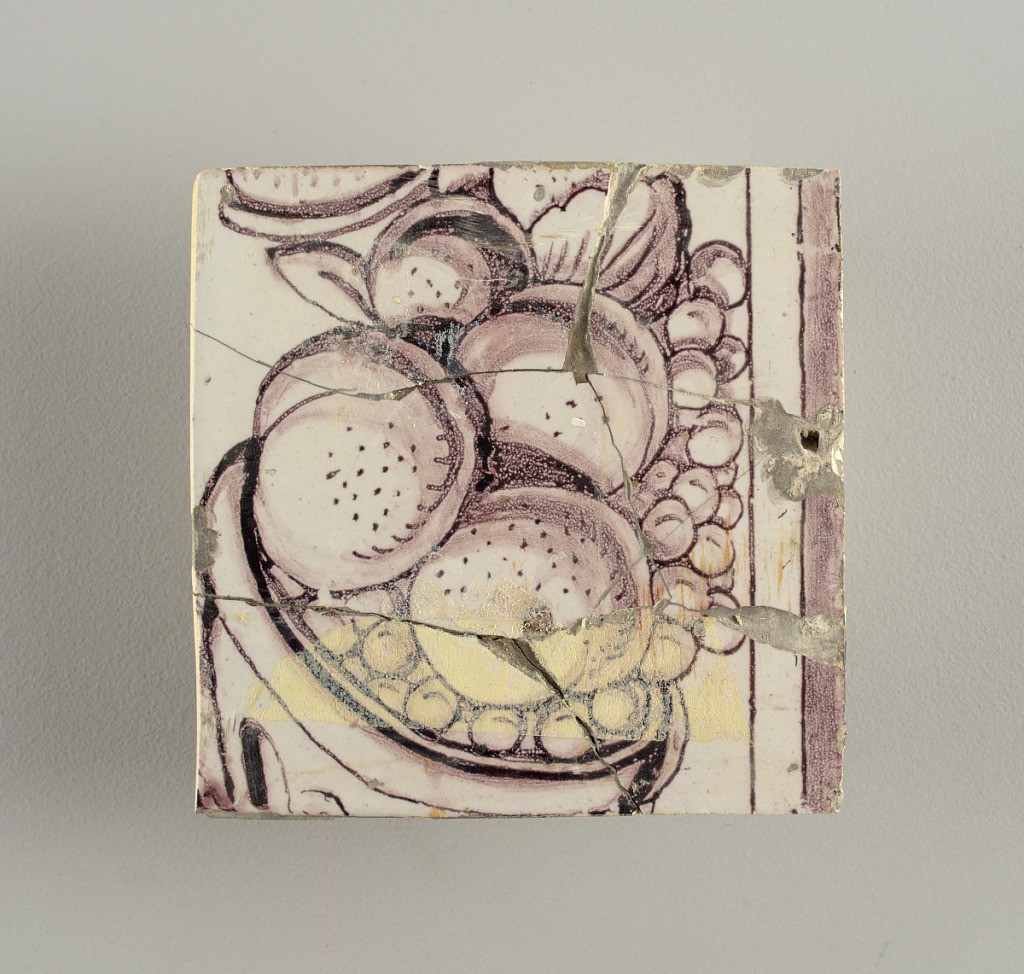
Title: Wall facing
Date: ca. 1725
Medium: tin-glazed earthenware, underglaze
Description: Running design for a frieze or a dado, composed of scrolls of foliage and strapwork, and four repeating motifs--a seated woman in a small upright oval medallion, a putto seated on a rocailled base, and strapwork in axial pattern.  The various panels, A to F, show various repeats of the same design, all being five tiles high and a varying number of tiles wide.